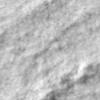
Label: no_change